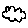
Label: cloud